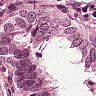
Metastatic tissue present: yes